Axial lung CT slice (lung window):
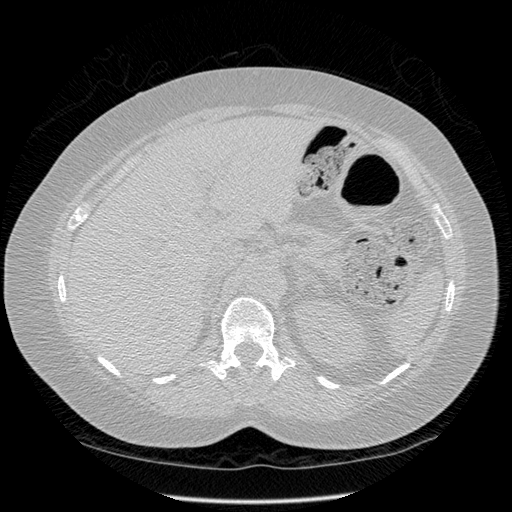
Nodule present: no